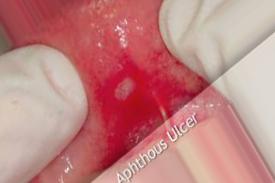
Condition: Mouth Ulcer